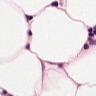
Metastatic tissue present: no